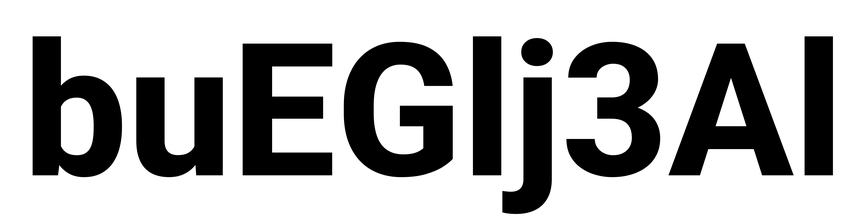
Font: Roboto_ExtraBold